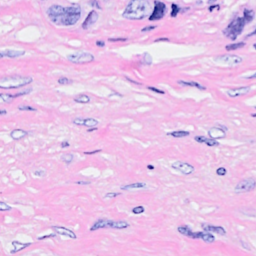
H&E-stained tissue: Breast